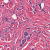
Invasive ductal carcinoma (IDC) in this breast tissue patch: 1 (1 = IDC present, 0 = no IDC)